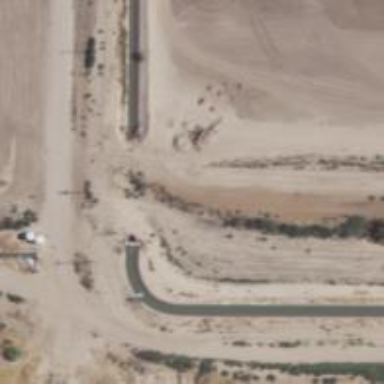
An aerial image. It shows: Culvert tunneling through canal used for irrigation services.